Field crop: maize
Growth stage: 2
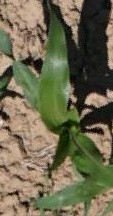
Species: maize